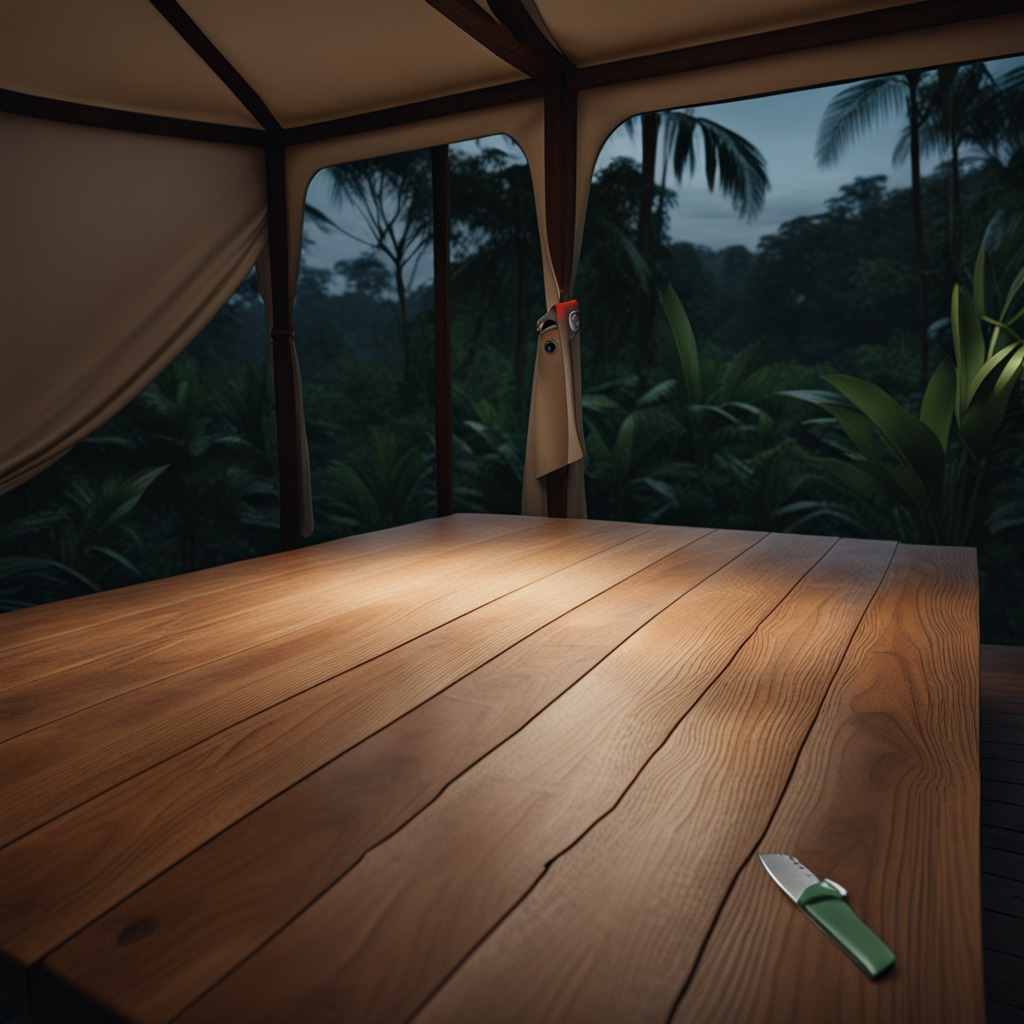
A utility knife is lying on a wooden table inside a jungle field workshop tent at night with soft shadows worn but